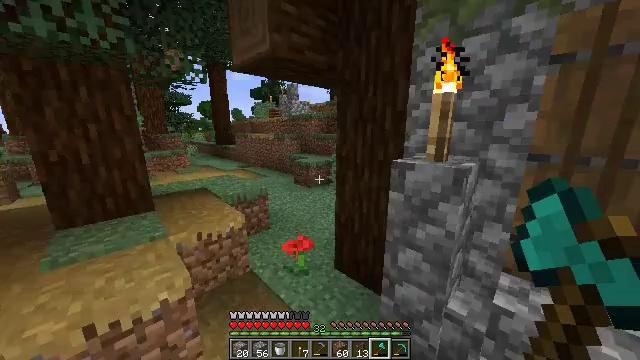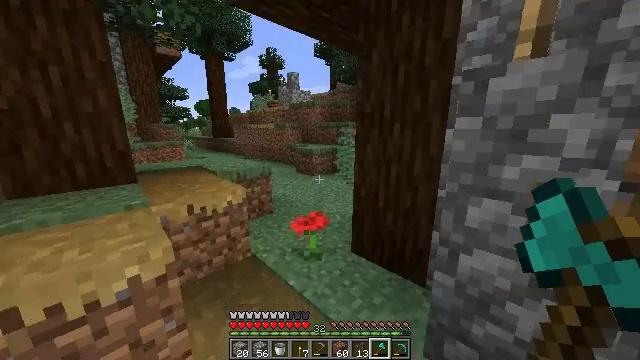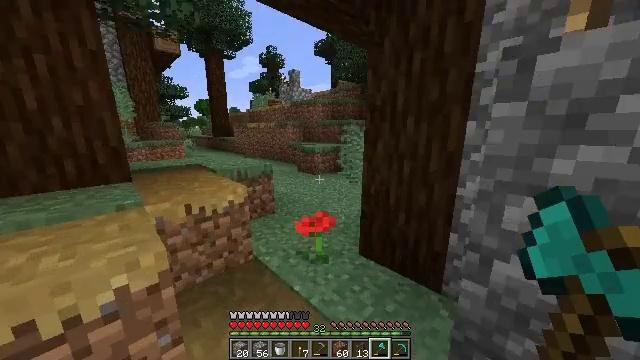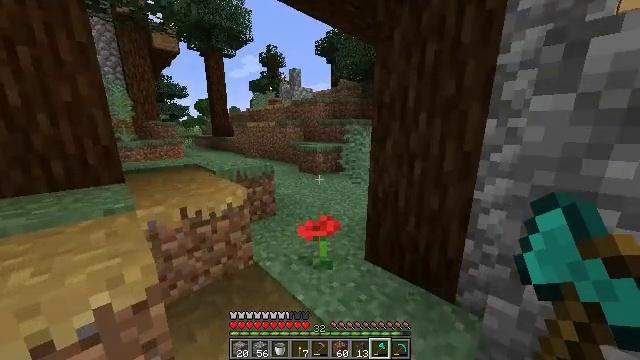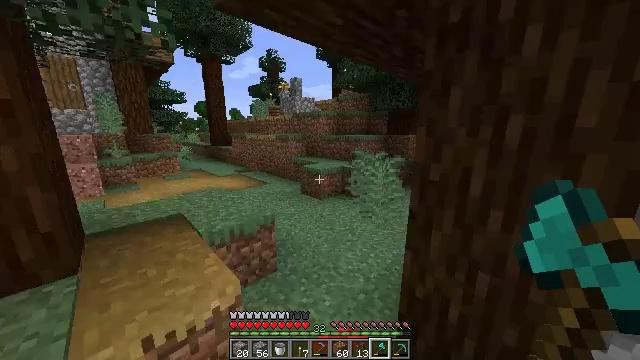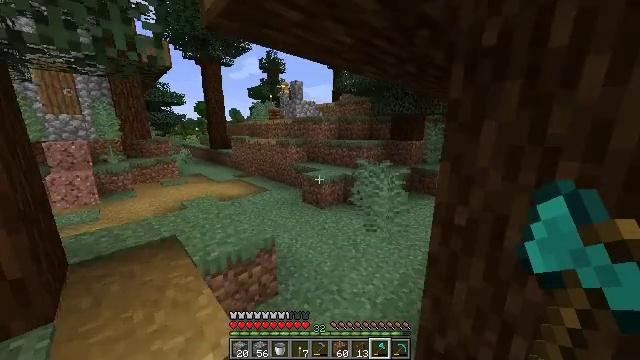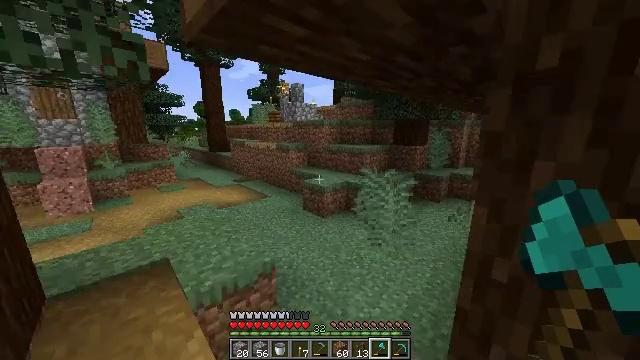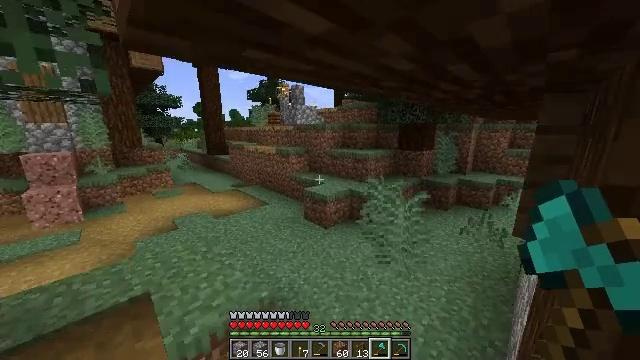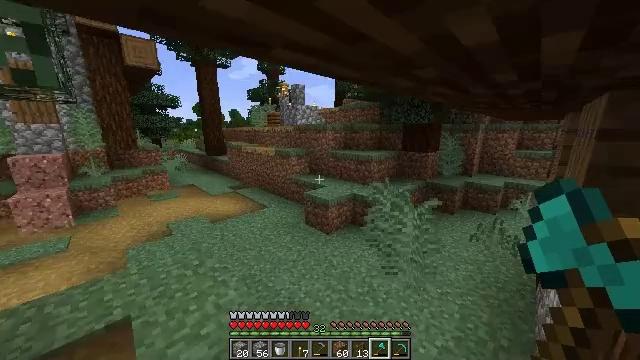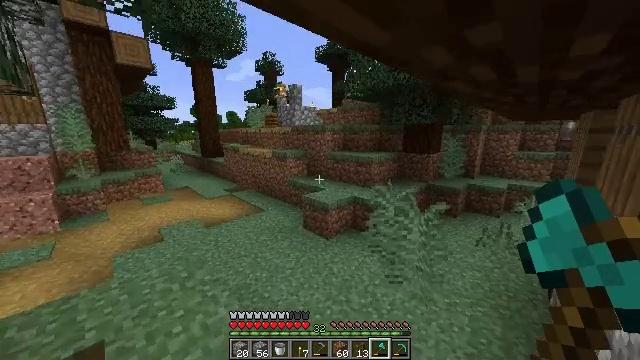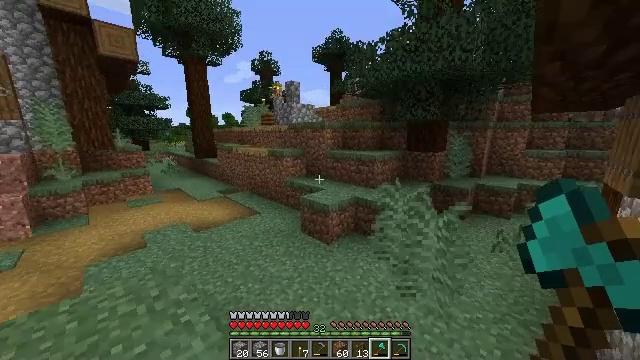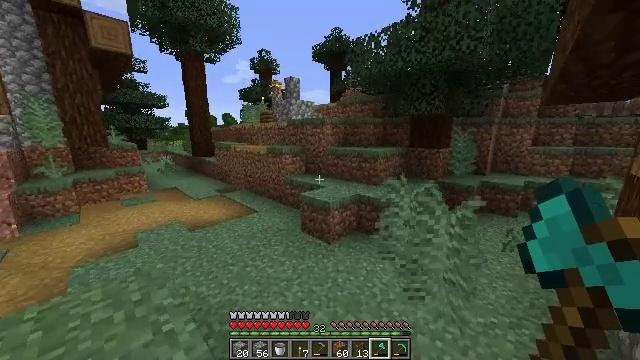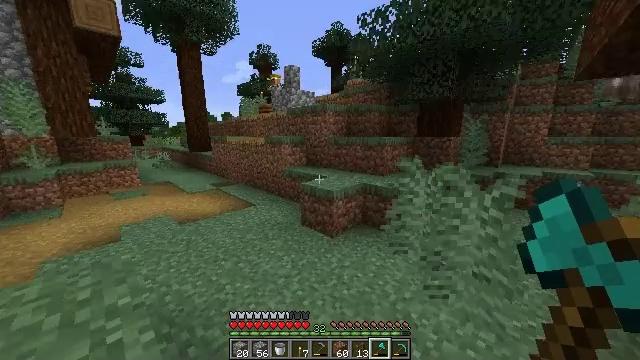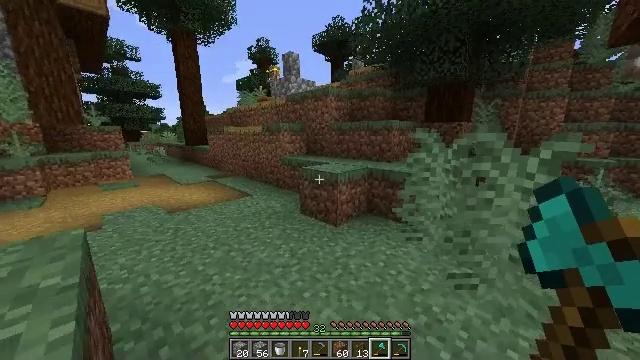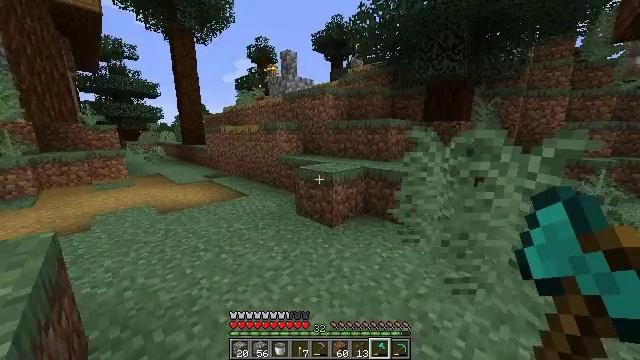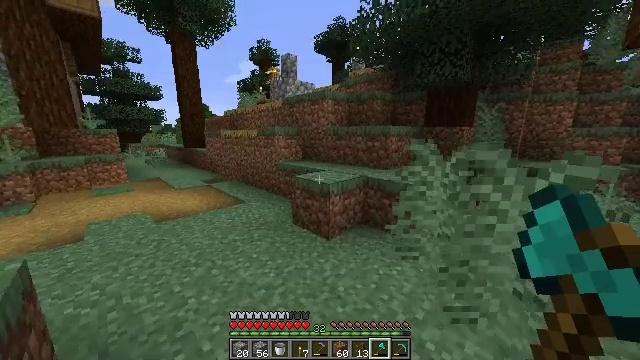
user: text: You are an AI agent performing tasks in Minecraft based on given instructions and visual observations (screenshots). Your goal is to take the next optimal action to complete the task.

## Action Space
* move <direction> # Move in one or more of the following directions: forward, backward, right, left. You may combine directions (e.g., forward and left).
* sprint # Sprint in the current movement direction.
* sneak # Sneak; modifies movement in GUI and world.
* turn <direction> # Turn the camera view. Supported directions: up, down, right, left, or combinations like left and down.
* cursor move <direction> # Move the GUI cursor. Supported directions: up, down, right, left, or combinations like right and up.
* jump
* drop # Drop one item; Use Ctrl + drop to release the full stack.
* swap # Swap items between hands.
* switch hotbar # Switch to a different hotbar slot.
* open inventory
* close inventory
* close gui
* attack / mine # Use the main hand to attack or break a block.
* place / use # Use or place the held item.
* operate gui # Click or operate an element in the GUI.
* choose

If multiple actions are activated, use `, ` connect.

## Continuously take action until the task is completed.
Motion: motion action
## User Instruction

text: Gather the composter from your farm.
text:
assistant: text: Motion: move forward, jump
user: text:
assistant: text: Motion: move forward, sprint, jump
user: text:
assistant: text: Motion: move forward, sprint, jump
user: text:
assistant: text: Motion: move forward, sprint, jump
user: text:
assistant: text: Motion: move forward, sprint, jump
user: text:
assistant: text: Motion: move forward, jump
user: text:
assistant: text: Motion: move forward, jump
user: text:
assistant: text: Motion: move forward, jump
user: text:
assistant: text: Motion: move forward, jump
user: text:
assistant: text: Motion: move forward, jump
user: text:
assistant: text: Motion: move forward, jump
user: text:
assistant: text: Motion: move forward, jump
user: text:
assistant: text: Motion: move forward, jump
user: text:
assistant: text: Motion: move forward, sprint, jump
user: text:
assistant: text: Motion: move forward, sprint, jump
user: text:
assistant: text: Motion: move forward, sprint, turn left and up, jump
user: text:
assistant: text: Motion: move forward, sprint, turn left, jump
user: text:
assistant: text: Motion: move forward, turn left, jump
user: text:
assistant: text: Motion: move forward, jump
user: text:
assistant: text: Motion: move forward, jump
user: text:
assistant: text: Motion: move forward, turn right, jump
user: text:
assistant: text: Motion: move forward, turn right, jump
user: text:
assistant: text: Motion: move forward, turn right, jump
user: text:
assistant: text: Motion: move forward, turn right, jump
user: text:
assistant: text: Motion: move forward, jump
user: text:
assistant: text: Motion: move forward, sprint, jump
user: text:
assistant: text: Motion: move forward, sprint, jump
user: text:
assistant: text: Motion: move forward, sprint, jump
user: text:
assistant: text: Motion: move forward, sprint, jump
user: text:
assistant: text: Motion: move forward, turn left, jump